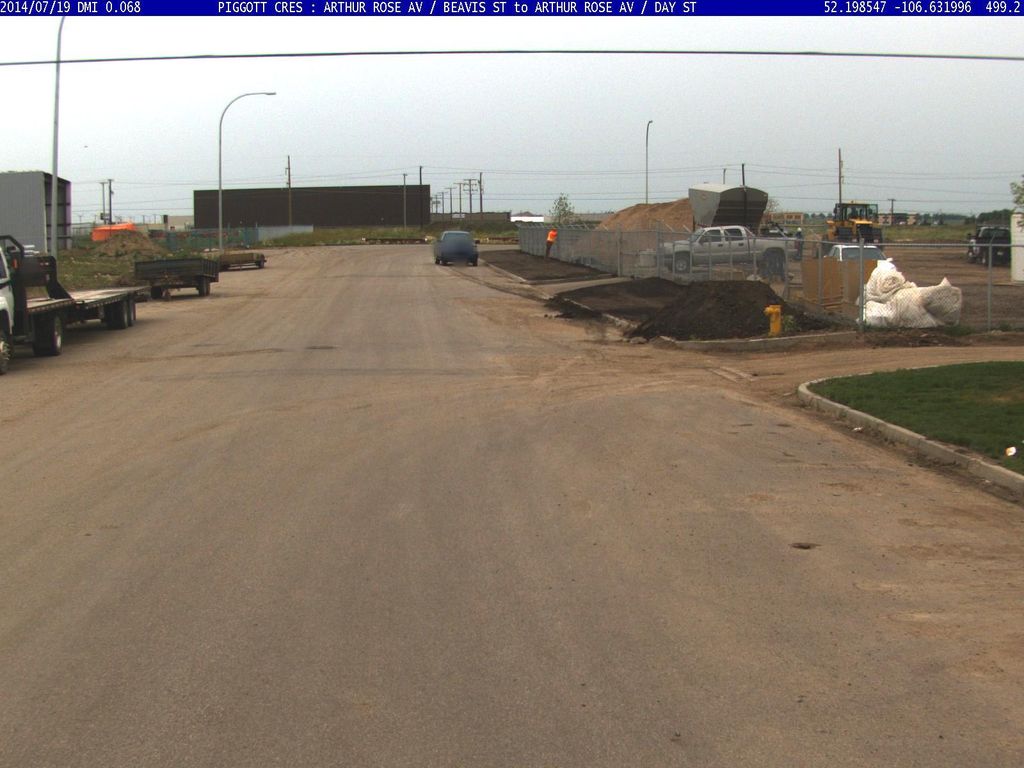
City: saskatoon